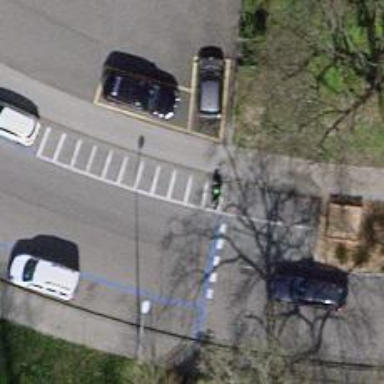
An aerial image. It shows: Motorcycle parking area.